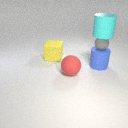
large yellow rubber cube to the left of large blue rubber cylinder